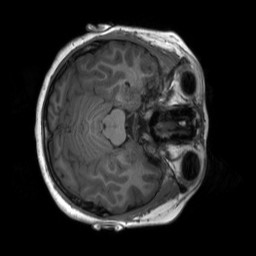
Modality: T1w
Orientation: axial
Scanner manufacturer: siemens
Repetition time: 2.3 s
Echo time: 0.00229 s